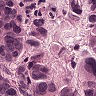
Metastatic tissue present: yes